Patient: sex F, age 26
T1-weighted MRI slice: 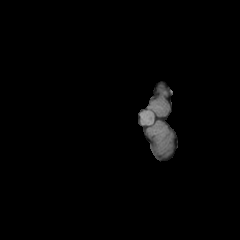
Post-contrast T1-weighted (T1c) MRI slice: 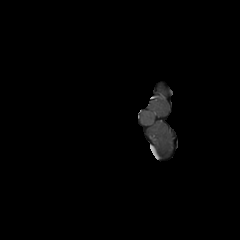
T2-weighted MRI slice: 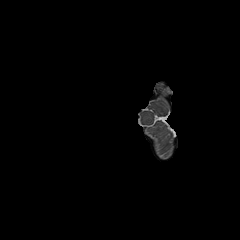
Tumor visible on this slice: no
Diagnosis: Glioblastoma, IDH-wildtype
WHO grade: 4